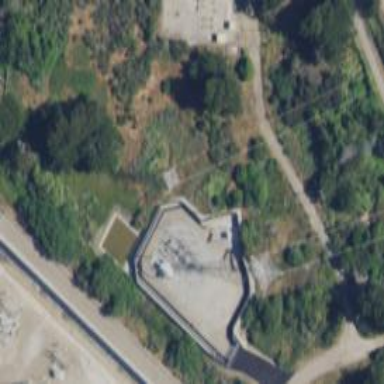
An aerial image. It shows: Power substation.